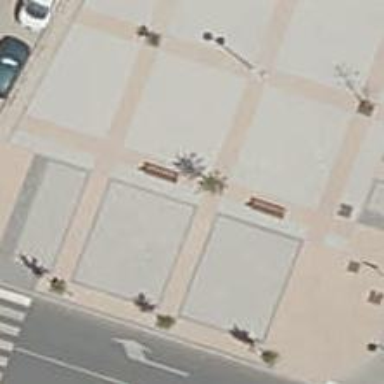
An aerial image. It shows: Bench for seating.